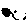
Label: moon